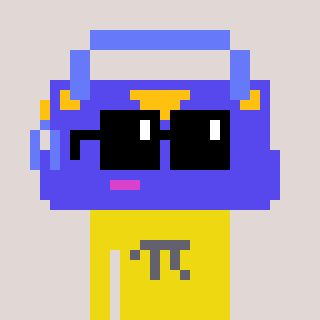
a pixel art character with square black sunglasses, a bag-shaped head and a yellow-colored body on a warm background